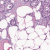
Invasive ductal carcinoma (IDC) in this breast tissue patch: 1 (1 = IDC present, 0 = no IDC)